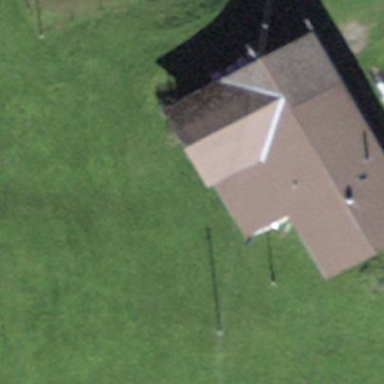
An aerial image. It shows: Farm building.